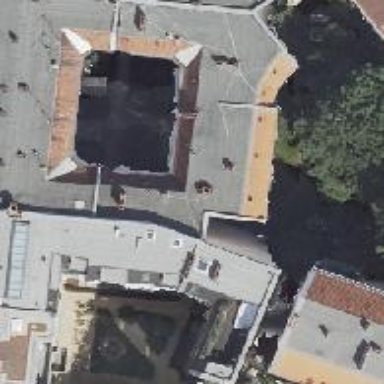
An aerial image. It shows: Building with apartments featuring unique double saltbox roof shape.